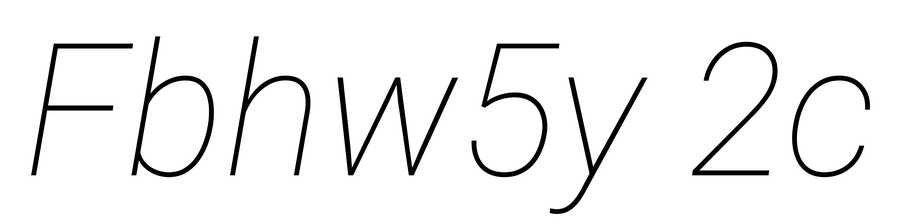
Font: Roboto-Italic_Thin_Italic